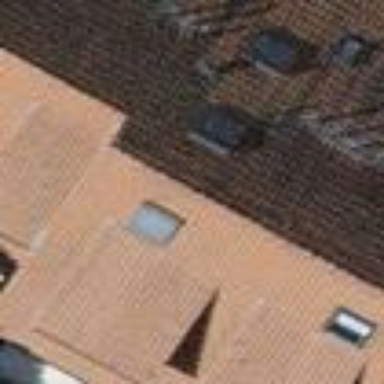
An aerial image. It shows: Terrace building.